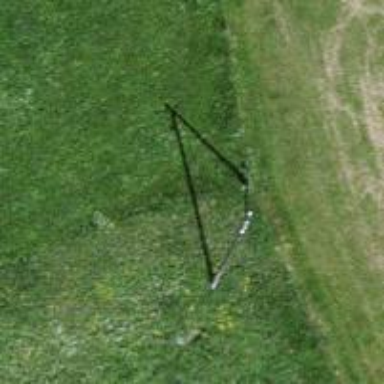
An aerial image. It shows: Power pole.